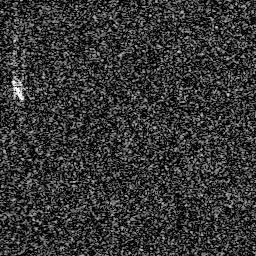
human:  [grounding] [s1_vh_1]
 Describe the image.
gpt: In the satellite image, there is  <ref>1 medium ship </ref> <box>[[3, 30, 10, 40, 0]]</box> located at left.